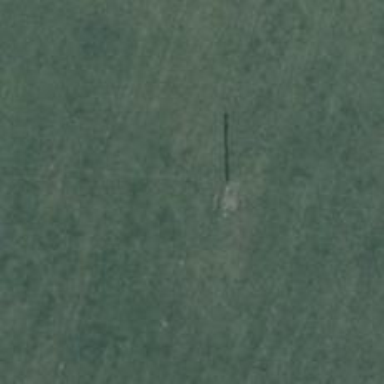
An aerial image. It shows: Power pole.